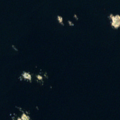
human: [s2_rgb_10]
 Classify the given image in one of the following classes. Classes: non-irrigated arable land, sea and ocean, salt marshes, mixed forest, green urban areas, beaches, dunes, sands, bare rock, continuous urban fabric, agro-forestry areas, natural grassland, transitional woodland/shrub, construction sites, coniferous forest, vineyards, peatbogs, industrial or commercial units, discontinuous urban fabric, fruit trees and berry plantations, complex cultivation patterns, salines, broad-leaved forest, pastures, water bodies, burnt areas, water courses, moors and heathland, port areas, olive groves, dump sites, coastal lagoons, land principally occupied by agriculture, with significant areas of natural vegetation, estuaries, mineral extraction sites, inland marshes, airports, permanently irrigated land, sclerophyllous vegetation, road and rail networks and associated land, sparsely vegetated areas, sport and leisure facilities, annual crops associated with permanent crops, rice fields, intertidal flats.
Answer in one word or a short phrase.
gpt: sea and ocean